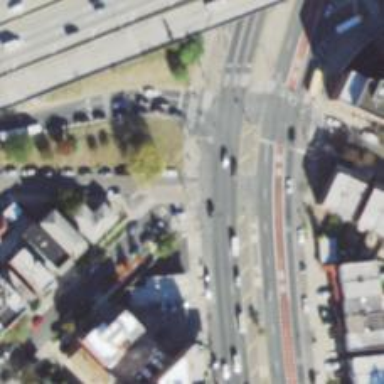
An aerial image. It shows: Footway that serves as traffic island.